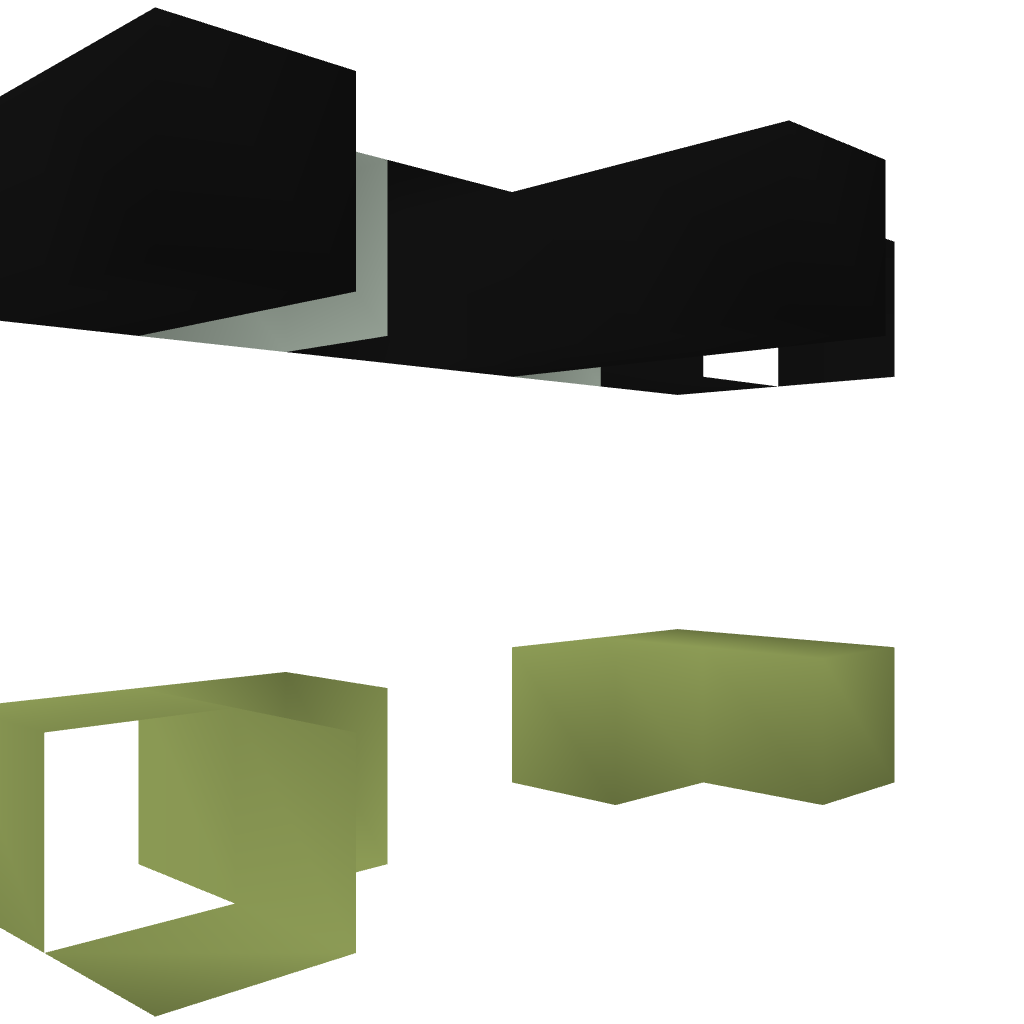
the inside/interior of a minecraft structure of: Secret Door 2x2